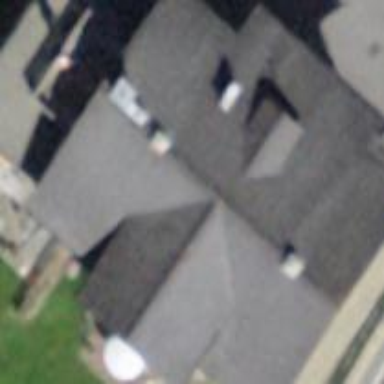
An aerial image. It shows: Building with tile roof.